Field crop: maize
Growth stage: 2
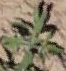
Species: atriplex